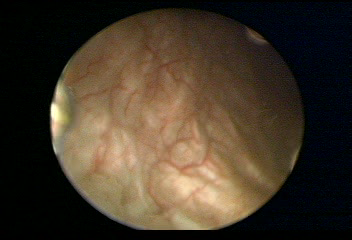
Modality: WLC
Class: Normal mucosa
Bladder cancer association: No